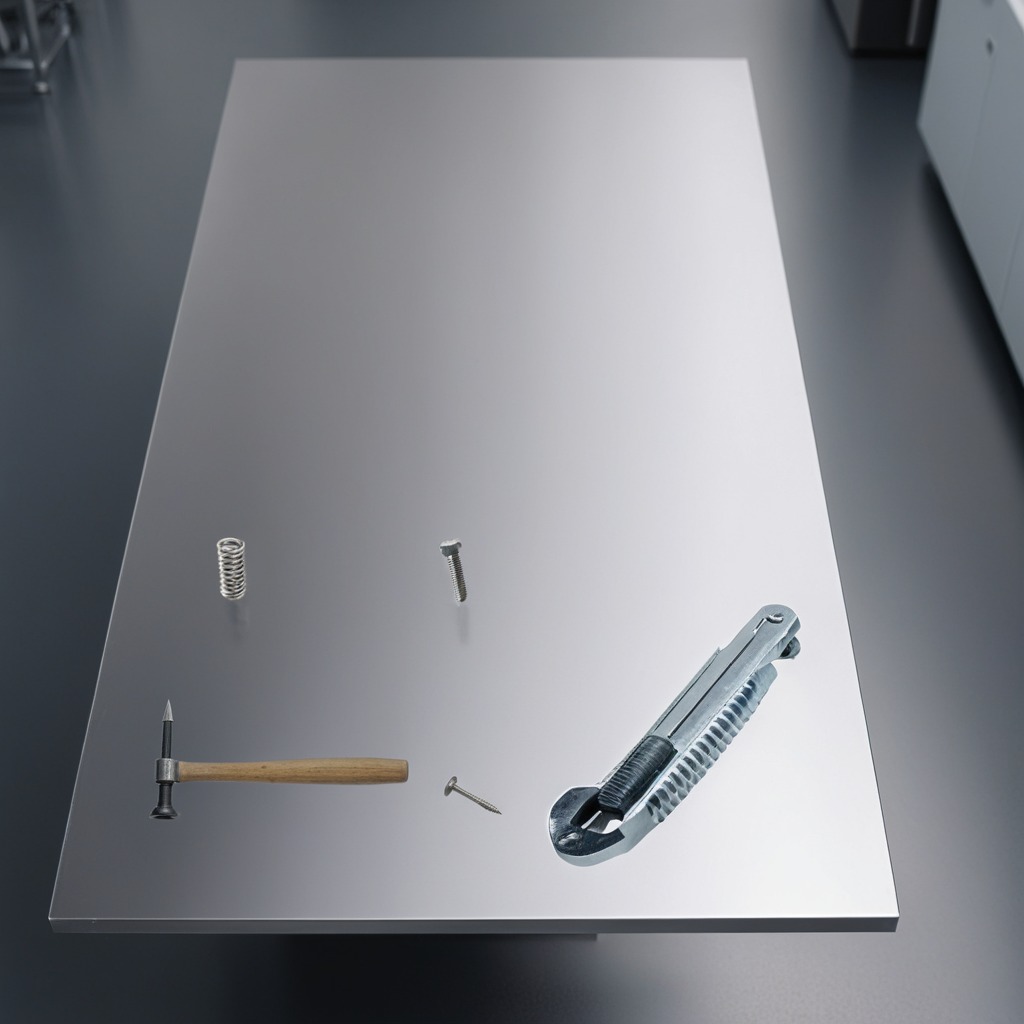
A utility knife, a metal machine screw, an iron nail, a hammer, and a coiled metal spring are lying on the stainless steel table.